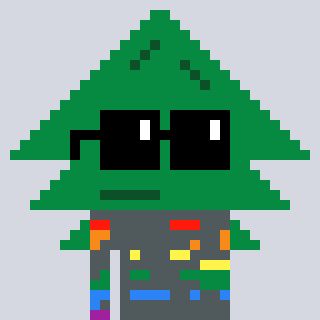
a pixel art character with square black sunglasses, a fir-shaped head and a grayscale-colored body on a cool background